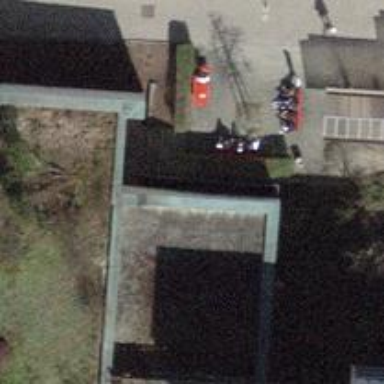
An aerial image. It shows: Red bench.